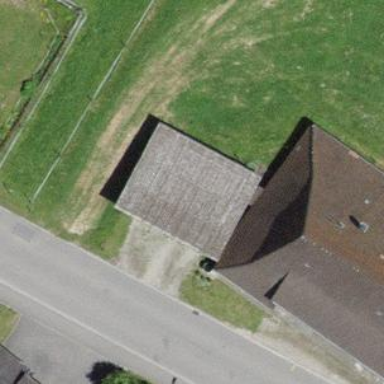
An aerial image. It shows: View of roof of building.